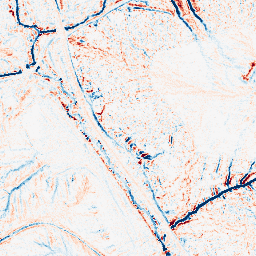
Category: edge_preserving
Decomposition family: median
Decomposition parameters: size: 7
Upsampling method: edge_directed
Upsampling parameters: scale: 4
Upsampling scale: 4